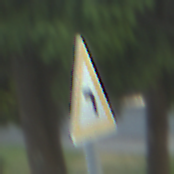
Verkehrszeichen: KurveLinks
Umgebung: Outdoor, Suburban
Tageszeit: SunriseSunset
Wetter: PartlyCloudy
Licht: Natural
Jahreszeit: NotSpecified
Kontrast: MediumContrast